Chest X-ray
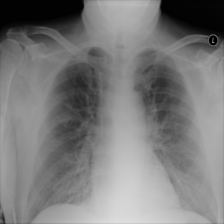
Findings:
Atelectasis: negative
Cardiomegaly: negative
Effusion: negative
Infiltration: negative
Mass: negative
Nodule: negative
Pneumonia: negative
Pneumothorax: negative
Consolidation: negative
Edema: negative
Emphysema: negative
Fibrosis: negative
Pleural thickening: negative
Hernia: negative